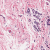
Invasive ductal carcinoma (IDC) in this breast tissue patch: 0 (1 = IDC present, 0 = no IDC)